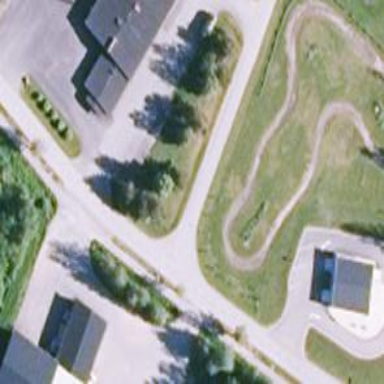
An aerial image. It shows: Dirt raceway for motor sports.